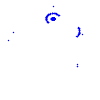
Particle: electron